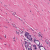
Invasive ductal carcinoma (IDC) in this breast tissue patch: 0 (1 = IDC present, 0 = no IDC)